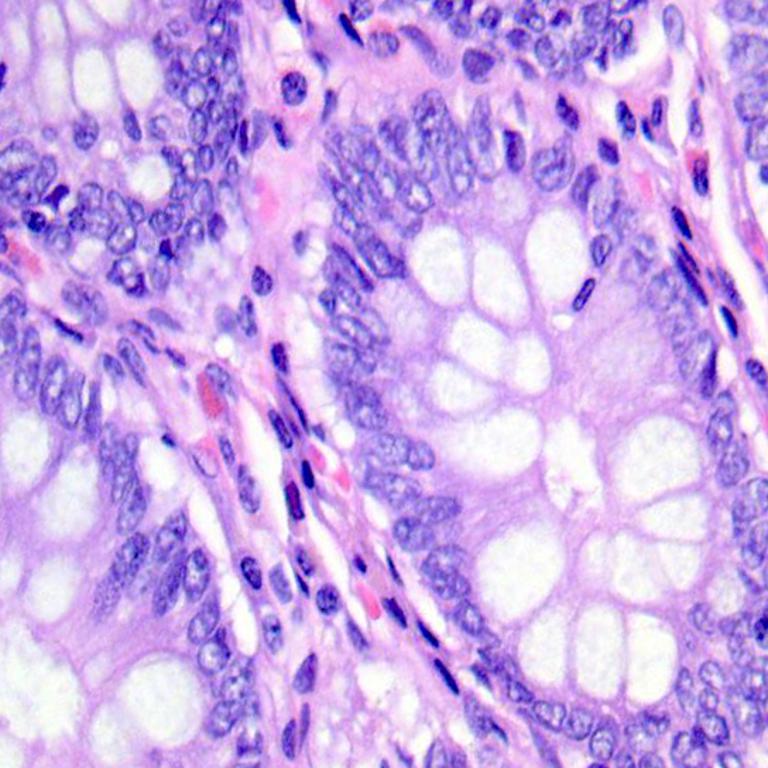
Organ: colon
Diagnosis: benign